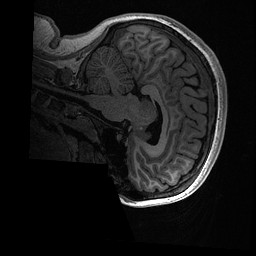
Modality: T1w
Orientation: sagittal
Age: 19
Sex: female
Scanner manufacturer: ge
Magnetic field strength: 3 T
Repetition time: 0.006952 s
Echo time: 0.00292 s